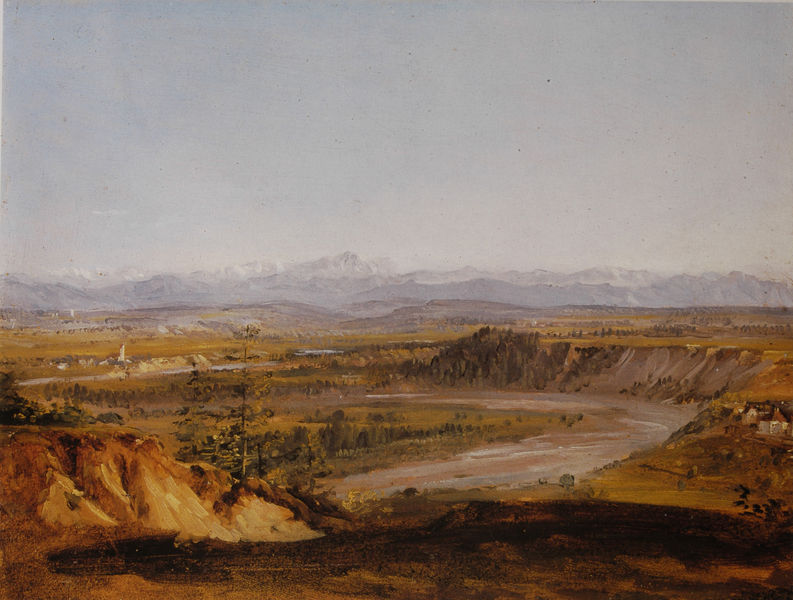
Titel: Das Lechtal mit Blick auf die Zugspitze
Künstler: Johann Georg von Dillis
Standort: München
Institution: Städtische Galerie im Lenbachhaus
Schlagwörter: baum, berg, blau, blätter, dunkel, felsen, gemälde, himmel, schatten, wasser, weiß, wolken, bäume, fluss, gelb, grün, landschaft, ocker, sand, see, stadt, teich, ufer, äste, braun, grau, hell, hintergrund, licht, orange, vordergrund, ausblick, dach, gebäude, gras, haus, rot, schnee, weg, wolke, malerei, wand, stein, steine, öl, ast, bach, baumstamm, ebene, erde, feld, felder, ferne, flusslauf, gräser, horizont, häuser, hügel, natur, weite, büsche, gewässer, hütte, kirche, sonne, wiesen, land, blatt, tal, wald, anhöhe, boot, aussicht, bäumchen, schiff, segel, sommer, strand, wellen, ruhe, ort, abhang, heiß, trocken, berge, dürre, fels, gebirge, gipfel, hang, hitze, leer, öde, dorf, dächer, mauer, dunst, eben, formen, nebel, tag, kahl, geröll, schlucht, wolkenlos, amerika, grube, böschung, romantik, tannen, nadel, bucht, klippe, panorama, wände, dürr, diesig, alpen, flussbett, rinnsal, seen, flusslandschaft, form, baun, leinwand, fichte, nadelbaum, tanne, flora, sonnig, verwischt, sehnsucht, mauern, tümpel, karg, rinde, fichten, flusstal, tannenbaum, hochsommer, verdorrt, nadeln, nadelwald, balu, plateau, fließen, bau, erdtöne, thal, mäander, flussbiegung, schwrz, länder, we´ß, wans, erle, erlen, steinbruch, abbau, hochebene, dunstig, ausgetrocknet, alpenvorland, krater, landschaftsgemälde, verblauen, abbaugebiet, zivilisation, panorame, valley, büschen, gebirgeg, geländesprung, verblauen im hintergrund, winney tou, büäume, vegetatuion